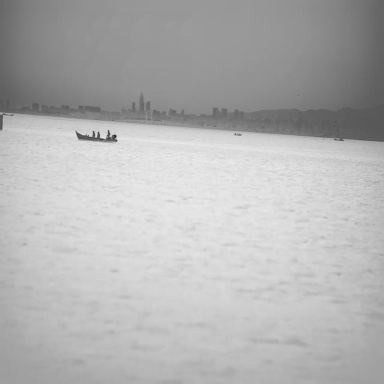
There are four bulk_carriers in the infrared image.